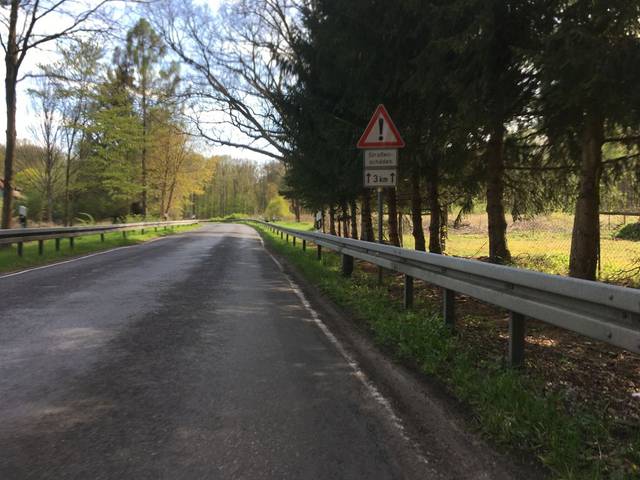
Region: Germany
Coordinates: 52.729, 13.567